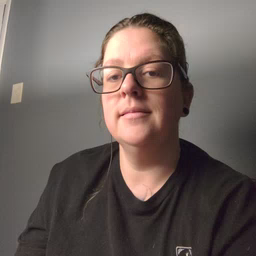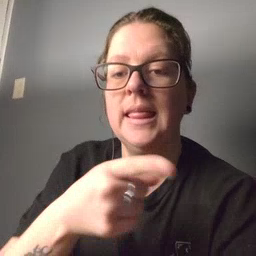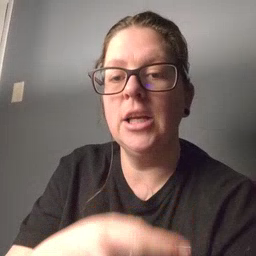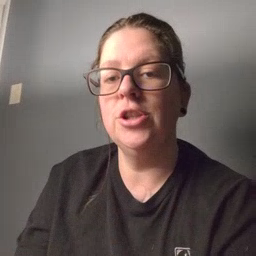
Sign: there